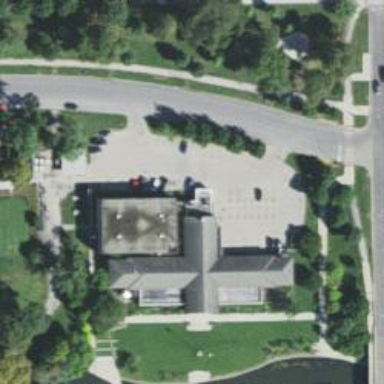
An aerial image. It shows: Golf clubhouse.